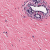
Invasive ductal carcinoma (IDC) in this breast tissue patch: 0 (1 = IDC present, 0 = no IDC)